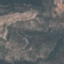
Label: HerbaceousVegetation